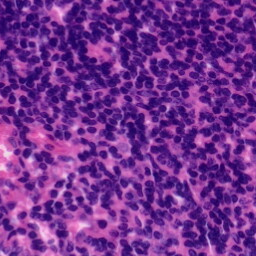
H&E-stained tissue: Tonsil